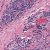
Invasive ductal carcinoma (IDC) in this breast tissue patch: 0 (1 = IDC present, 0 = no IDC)